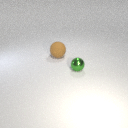
large brown rubber sphere behind small green metal sphere